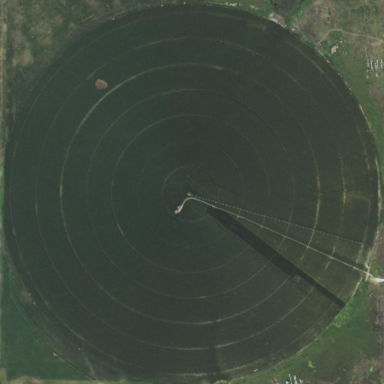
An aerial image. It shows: Farmland with pivot irrigation system.